Question: I have a panel with an hbox layout and a single line of components in it: A combobox and text field. What I am trying to do is replicate that exact same line of components beneath the existing components. How can you break a line inside of an hbox layout in Ext JS? (Similar to in HTML).
Here's my code:
'''
{ xtype: 'panel', padding: '5 5 5 5', layout: 'hbox', height: 170, width: '100%', id: 'main', collapsible: true,
//Query Builder
items: [
{ xtype: 'combobox', padding: 5, store: filters, id: 'criteria_1_drop_down', displayField: 'field1' },
{ xtype: 'textfield', padding: 5, id: 'criteria_1_input'}
//code to start new line...
'''
Here's what I'm trying to achieve:

Line 1 will be just text, sort of like a column header
Line 2 is the code I have now
Line 3 will be just like line 2
Oh and there's a button :)
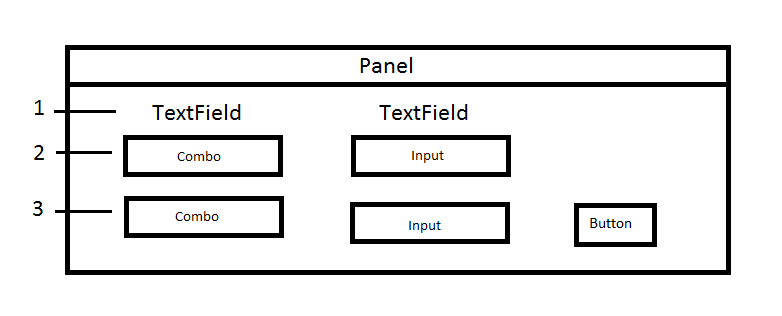
Answer: I would use an anchor layout for the panel, with a container having an hbox layout for each row.
'''
{
xtype: 'panel',
layout: 'anchor',
items: [{
xtype: 'container',
layout: 'hbox',
items: [{
xtype: 'component',
html: 'Text Field'
}, {
xtype: 'component',
html: 'Text Field'
}]
}, {
xtype: 'container',
layout: 'hbox',
items: [{
xtype: 'combo',
...
}, {
xtype: 'textfield',
...
}]
}, {
xtype: 'container',
layout: 'hbox',
items: [{
xtype: 'combo',
...
}, {
xtype: 'textfield',
...
}, {
xtype: 'button',
...
}]
}]
}
'''